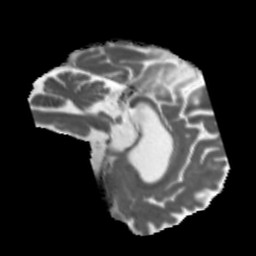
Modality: MD
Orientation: sagittal
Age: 40
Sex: male
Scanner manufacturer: siemens
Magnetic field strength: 3 T
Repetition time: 5.47 s
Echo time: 0.0854 s